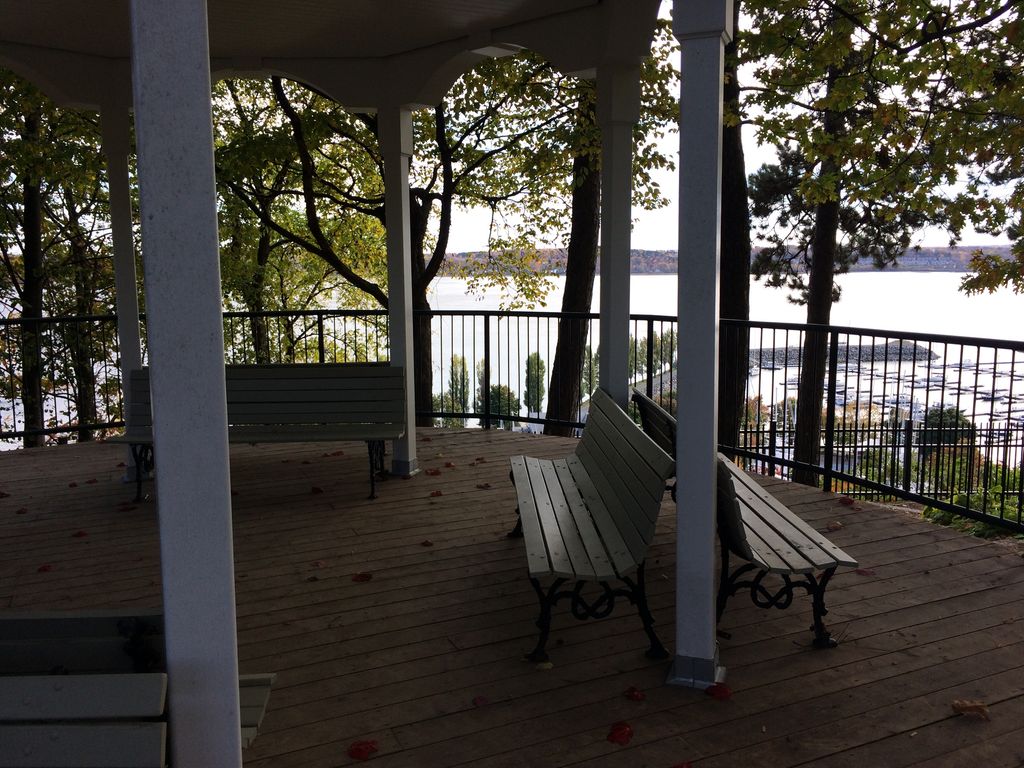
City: quebec_city